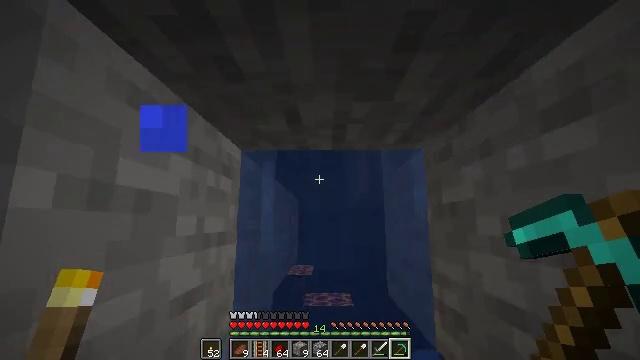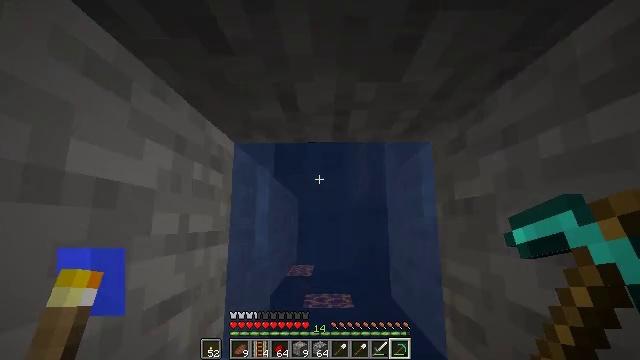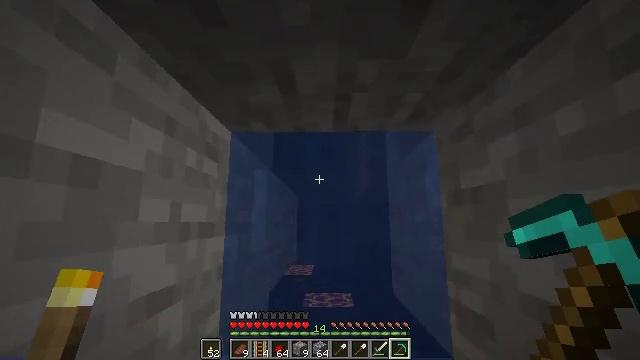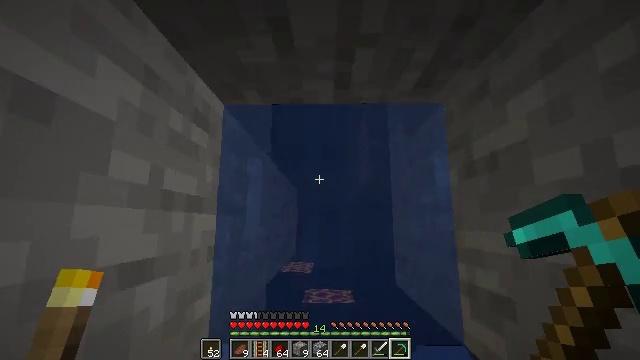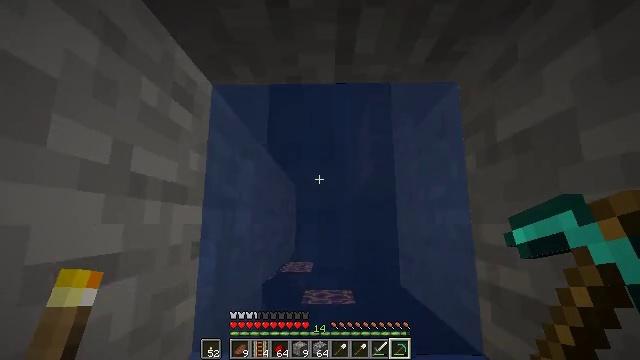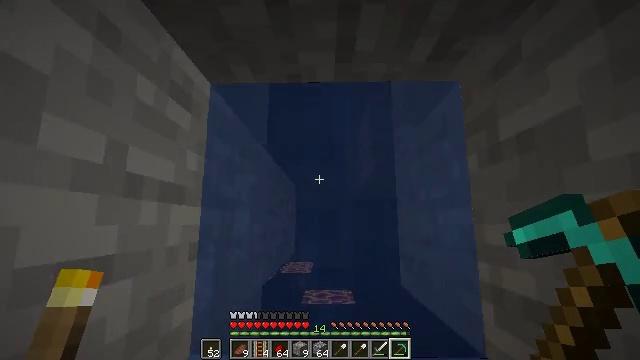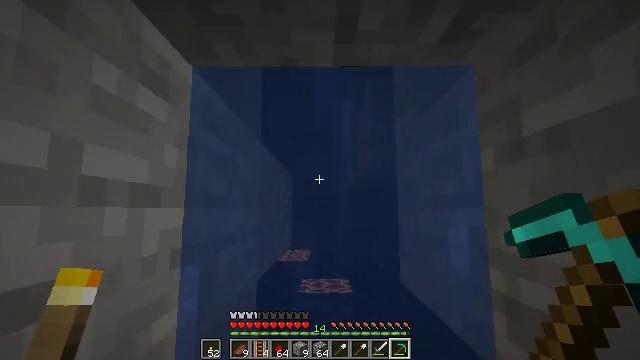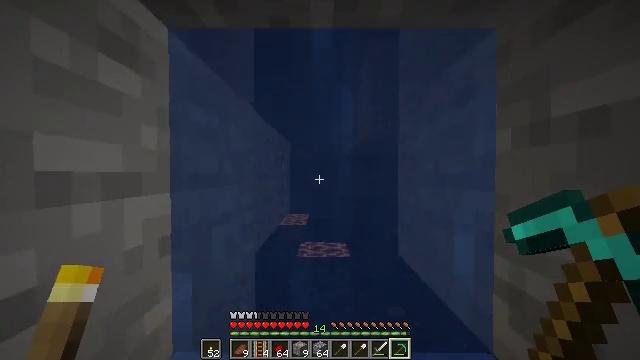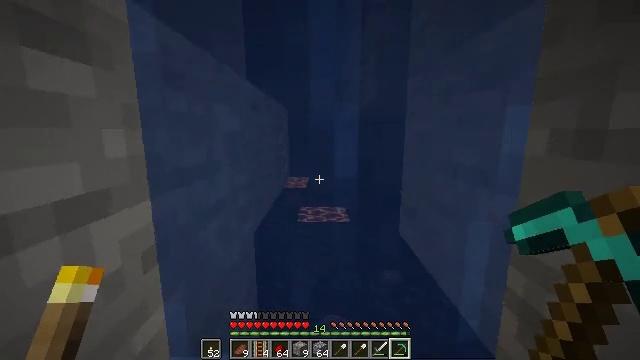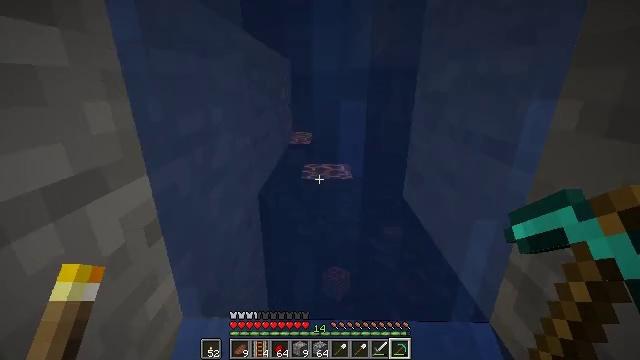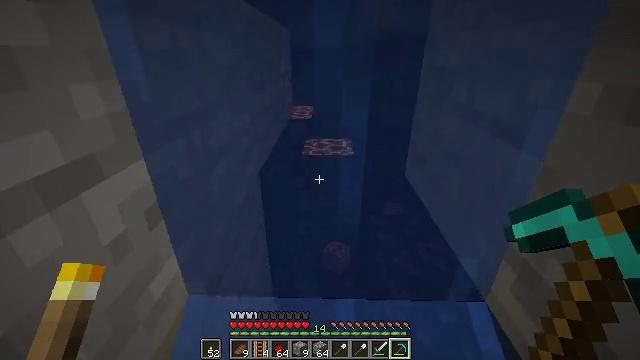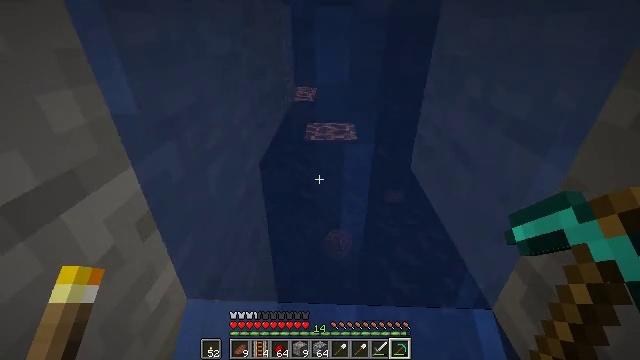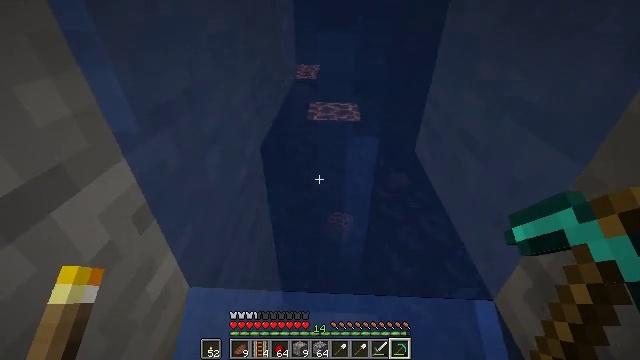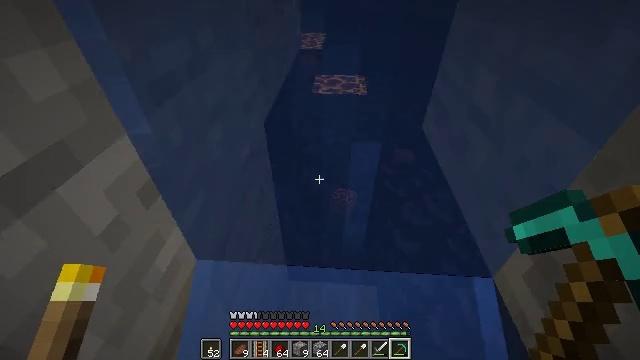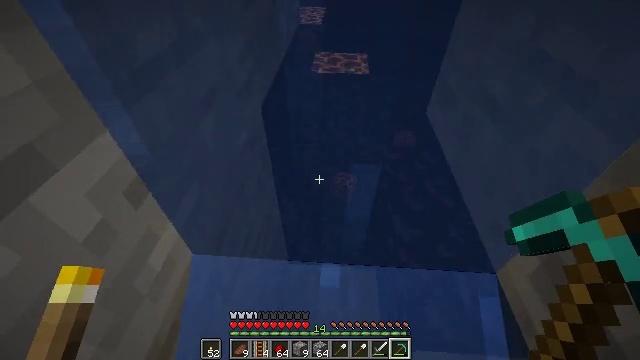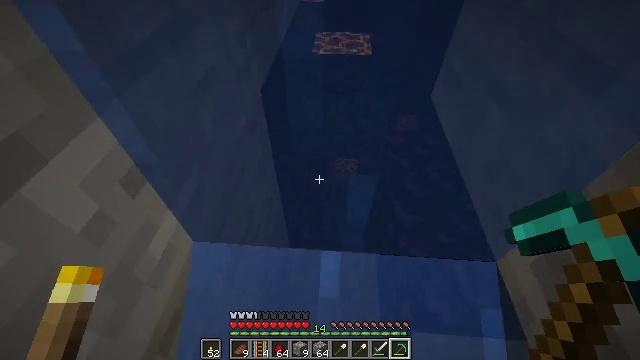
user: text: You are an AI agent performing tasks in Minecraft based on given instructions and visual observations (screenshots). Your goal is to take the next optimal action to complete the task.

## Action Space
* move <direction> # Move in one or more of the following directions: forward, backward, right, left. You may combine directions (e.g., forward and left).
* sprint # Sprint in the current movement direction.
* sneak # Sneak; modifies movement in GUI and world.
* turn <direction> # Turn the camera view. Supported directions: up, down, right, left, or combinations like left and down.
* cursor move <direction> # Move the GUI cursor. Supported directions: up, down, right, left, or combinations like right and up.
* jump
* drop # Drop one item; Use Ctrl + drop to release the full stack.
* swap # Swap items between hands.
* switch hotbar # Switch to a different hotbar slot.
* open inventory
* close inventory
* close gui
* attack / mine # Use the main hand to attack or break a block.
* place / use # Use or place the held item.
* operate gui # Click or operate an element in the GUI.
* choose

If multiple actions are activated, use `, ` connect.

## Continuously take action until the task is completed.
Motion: motion action
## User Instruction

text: Drop a spruce button.
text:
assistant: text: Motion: move forward, jump
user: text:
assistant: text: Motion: move forward, jump
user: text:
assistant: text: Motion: move forward, sprint, jump
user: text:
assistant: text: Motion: move forward, sprint, jump
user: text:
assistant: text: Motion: move forward, sprint, jump
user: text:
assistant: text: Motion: move forward, turn down, jump
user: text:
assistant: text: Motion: move forward, turn down, jump
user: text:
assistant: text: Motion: move forward, turn down
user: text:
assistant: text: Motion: move forward, turn down
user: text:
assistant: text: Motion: move forward, turn down
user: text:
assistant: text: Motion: move forward, turn down
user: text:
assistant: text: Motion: move forward, turn down
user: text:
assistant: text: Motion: move forward, turn left and down
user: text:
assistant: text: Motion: move forward, turn down
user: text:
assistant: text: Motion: move forward, turn down
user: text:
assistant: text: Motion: move forward, turn down
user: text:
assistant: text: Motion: move forward, turn down
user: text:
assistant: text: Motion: move forward
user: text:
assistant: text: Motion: move forward
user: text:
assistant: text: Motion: move forward
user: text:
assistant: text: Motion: move forward, sneak
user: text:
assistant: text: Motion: move forward, sneak
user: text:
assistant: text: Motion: move forward, sneak
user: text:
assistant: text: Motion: move forward, sneak
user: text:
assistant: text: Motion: move forward, sneak
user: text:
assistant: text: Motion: move forward, sneak
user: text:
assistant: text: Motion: move forward, sneak
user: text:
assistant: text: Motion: move forward, sneak
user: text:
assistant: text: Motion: move forward, sneak, turn up
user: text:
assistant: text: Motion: move forward, sneak, turn up